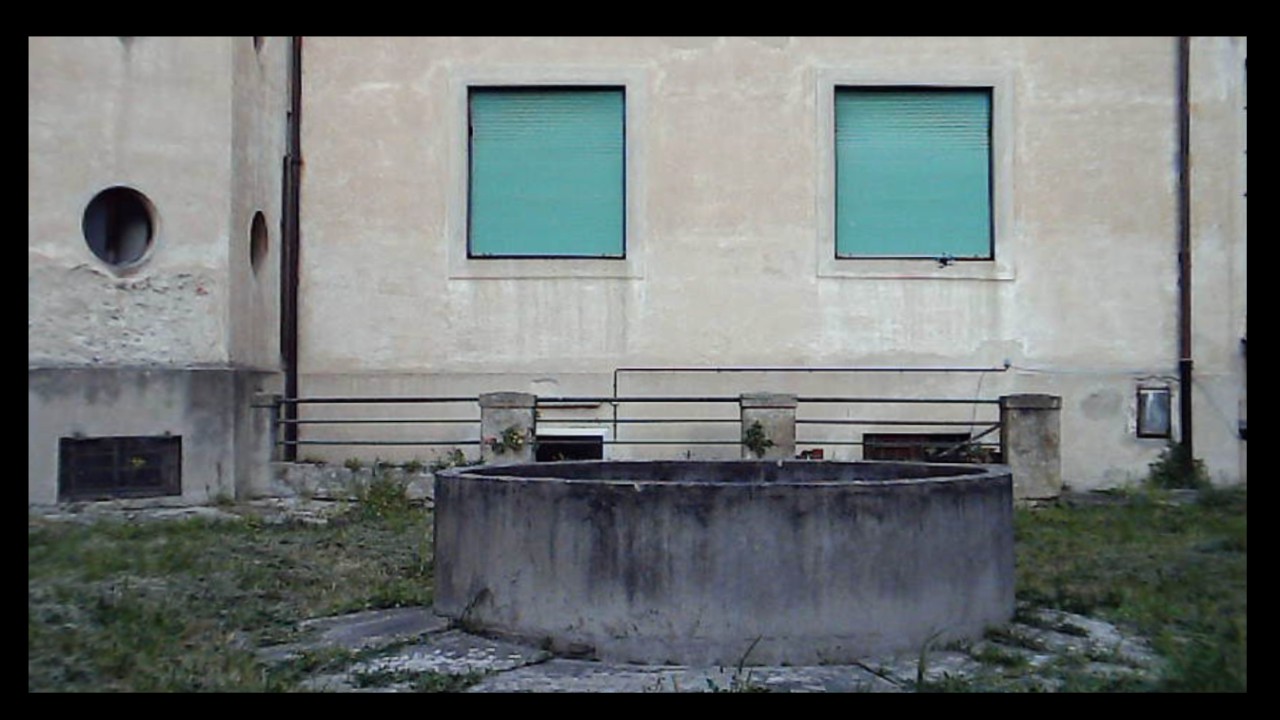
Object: Betafpv air75